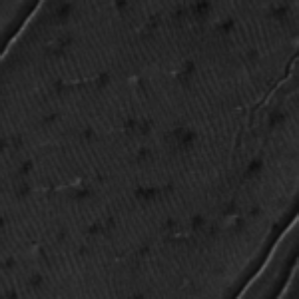
Label: frost